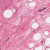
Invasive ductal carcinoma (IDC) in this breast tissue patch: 0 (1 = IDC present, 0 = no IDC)